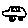
Label: car